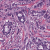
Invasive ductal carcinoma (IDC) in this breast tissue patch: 1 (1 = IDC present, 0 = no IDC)